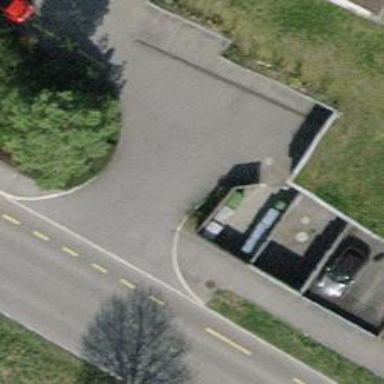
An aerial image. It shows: Service road tunnel with building passage.